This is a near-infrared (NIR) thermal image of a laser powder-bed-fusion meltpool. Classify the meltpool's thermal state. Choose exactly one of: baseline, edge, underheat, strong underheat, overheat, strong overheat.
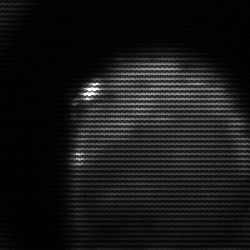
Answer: edge